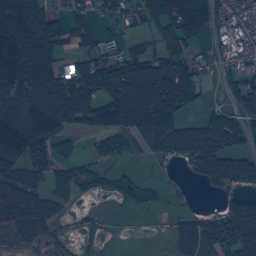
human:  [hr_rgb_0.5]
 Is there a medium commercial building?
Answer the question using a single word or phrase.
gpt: yes

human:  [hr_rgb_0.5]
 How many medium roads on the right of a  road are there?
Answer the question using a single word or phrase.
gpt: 0

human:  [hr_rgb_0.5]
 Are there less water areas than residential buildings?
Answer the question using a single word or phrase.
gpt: yes

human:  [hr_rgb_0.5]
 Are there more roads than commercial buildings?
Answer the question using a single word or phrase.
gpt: yes

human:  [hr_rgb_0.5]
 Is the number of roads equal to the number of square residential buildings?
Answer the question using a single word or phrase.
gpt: no

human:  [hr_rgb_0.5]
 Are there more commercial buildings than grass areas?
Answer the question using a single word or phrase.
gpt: no

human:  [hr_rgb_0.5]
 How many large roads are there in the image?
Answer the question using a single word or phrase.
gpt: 0

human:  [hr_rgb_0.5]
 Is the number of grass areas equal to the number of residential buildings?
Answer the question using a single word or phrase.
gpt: no

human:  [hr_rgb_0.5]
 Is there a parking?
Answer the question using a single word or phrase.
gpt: yes

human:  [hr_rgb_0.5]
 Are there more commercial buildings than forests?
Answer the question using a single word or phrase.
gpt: no

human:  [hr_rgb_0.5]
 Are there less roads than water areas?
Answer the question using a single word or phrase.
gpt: no

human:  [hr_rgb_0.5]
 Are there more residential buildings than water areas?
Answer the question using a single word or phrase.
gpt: yes

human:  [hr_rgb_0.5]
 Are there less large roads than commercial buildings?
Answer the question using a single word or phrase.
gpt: yes

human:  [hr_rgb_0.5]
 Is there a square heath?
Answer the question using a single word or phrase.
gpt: no

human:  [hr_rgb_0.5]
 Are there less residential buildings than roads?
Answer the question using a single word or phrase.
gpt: no

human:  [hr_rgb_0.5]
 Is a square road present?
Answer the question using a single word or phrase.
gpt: no

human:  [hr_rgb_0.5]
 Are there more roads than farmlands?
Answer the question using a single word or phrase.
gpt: yes

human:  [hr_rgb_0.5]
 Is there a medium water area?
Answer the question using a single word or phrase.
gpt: yes

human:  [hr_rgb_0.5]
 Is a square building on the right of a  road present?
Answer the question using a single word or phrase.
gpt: yes

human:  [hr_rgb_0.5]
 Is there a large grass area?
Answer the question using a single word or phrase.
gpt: yes

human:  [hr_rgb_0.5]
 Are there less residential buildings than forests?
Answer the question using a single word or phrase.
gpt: no

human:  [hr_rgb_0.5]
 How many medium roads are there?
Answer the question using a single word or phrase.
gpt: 0

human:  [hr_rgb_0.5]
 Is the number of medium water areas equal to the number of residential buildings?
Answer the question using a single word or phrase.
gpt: no

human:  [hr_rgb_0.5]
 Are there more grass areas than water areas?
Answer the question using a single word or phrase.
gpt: yes

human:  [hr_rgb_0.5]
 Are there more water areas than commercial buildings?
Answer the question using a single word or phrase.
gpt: yes

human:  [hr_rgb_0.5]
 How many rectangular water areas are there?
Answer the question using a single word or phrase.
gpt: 5

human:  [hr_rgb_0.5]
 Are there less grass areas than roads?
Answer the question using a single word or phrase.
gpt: yes

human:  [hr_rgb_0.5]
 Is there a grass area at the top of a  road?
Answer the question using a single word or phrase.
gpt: yes

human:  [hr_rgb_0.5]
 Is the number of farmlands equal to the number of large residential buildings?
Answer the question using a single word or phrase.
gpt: no

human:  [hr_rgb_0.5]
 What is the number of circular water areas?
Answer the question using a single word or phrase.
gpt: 3

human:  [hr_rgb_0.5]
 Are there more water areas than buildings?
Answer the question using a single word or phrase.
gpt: no

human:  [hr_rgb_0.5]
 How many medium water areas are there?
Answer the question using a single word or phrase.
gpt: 6

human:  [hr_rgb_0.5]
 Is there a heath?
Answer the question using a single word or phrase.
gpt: yes

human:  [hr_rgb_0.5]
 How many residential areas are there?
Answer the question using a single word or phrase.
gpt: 1

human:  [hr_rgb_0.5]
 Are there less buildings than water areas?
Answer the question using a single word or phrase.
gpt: no

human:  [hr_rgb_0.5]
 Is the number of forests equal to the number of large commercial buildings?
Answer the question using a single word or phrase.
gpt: no